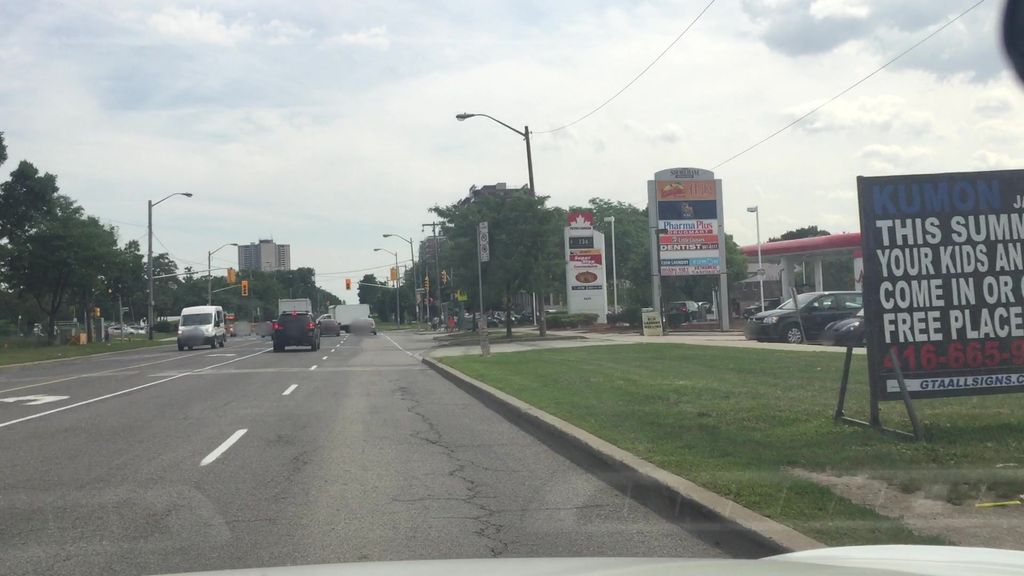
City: toronto